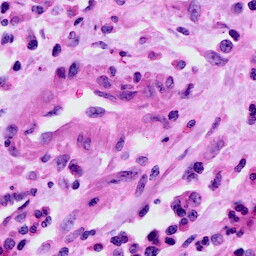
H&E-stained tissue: Cervix